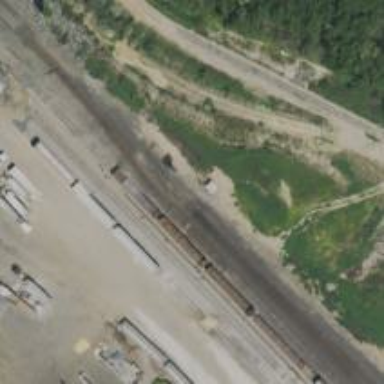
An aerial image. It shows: Railway spur junction.